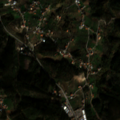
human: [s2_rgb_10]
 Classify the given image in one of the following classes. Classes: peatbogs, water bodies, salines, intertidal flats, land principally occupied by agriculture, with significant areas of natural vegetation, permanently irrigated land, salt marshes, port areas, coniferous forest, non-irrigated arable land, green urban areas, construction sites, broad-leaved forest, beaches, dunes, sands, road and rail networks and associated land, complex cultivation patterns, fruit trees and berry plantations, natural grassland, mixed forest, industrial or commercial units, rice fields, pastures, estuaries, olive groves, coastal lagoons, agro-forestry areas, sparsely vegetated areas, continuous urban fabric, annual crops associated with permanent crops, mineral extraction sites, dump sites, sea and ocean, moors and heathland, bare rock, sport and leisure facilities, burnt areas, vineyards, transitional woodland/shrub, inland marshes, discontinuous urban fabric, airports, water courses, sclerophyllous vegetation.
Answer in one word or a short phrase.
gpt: discontinuous urban fabric, olive groves, complex cultivation patterns, land principally occupied by agriculture, with significant areas of natural vegetation, mixed forest